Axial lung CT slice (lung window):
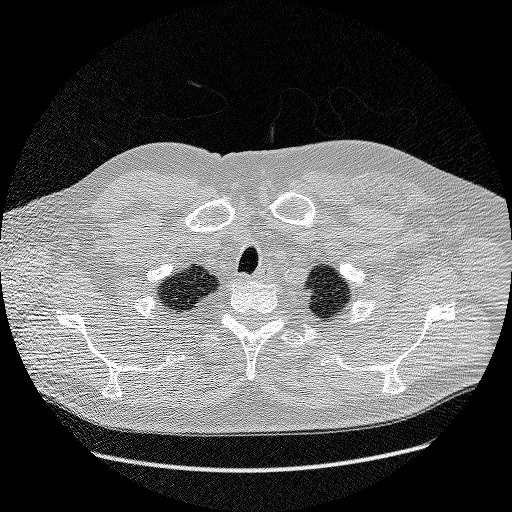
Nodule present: no